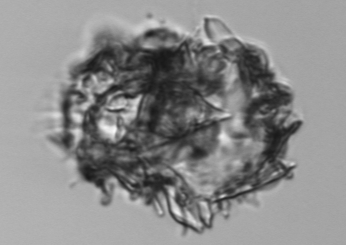
Label: Tintinnidium_mucicola